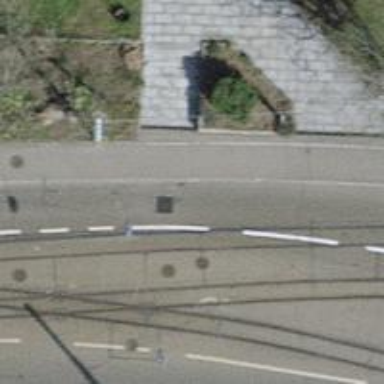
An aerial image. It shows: Tram railway with 1 track and contact lines for electrification.